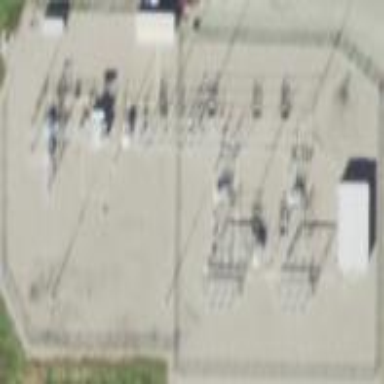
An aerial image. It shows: Power substation.